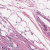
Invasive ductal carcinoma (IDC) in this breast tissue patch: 1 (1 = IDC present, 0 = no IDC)